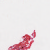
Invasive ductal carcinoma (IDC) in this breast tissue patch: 0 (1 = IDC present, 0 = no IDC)